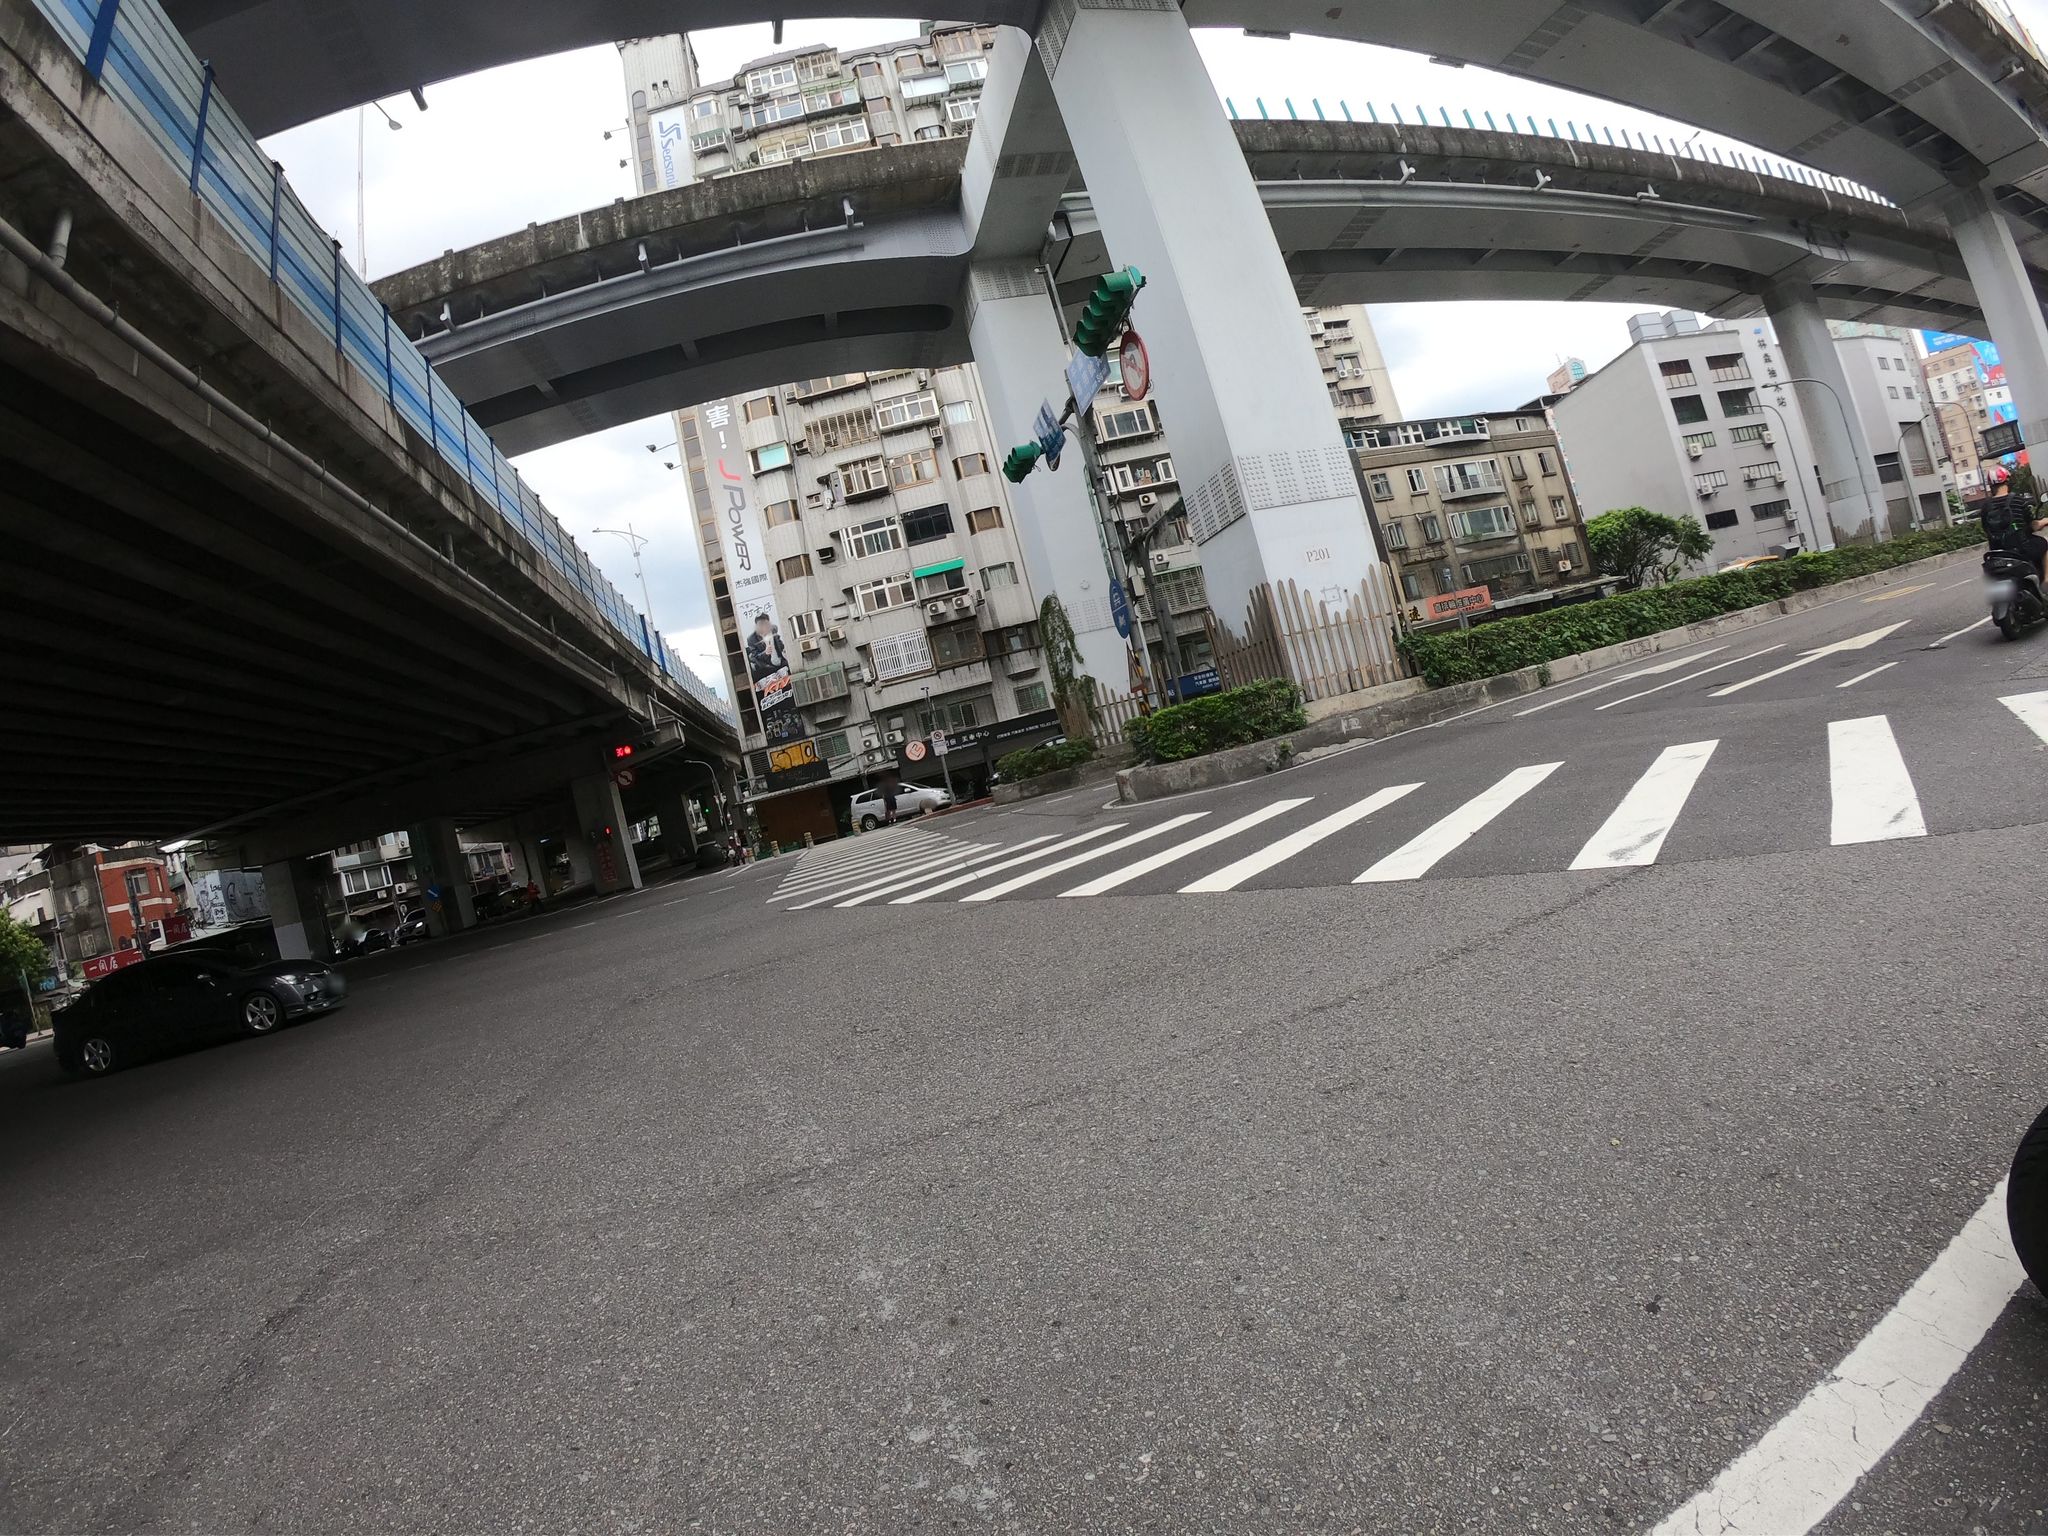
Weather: clear
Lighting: day
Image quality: good
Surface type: cycling surface
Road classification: tertiary
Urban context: urban centre
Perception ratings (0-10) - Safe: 3.82, Lively: 8.38, Beautiful: 3.21, Boring: 1.18, Depressing: 3.31, Wealthy: 6.21